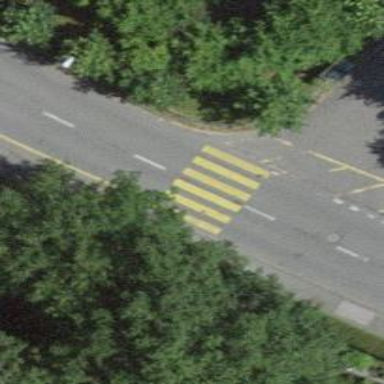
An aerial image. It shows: Kerb barrier.